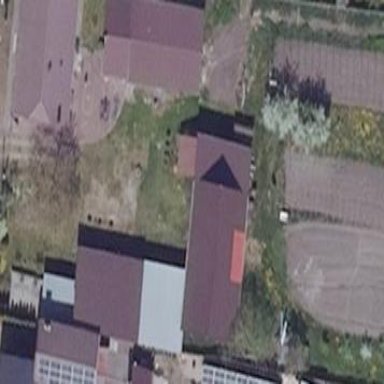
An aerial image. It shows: Manufacturing building.